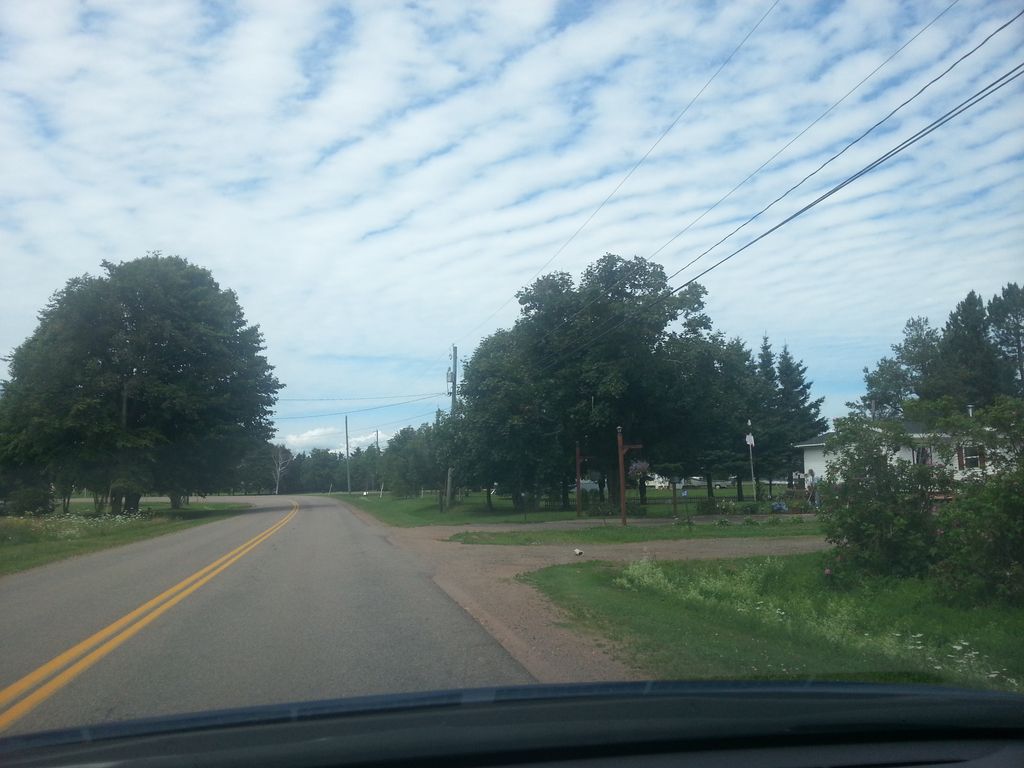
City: charlottetown